Field crop: maize
Growth stage: 2
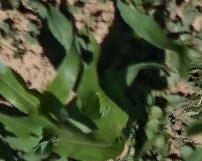
Species: maize